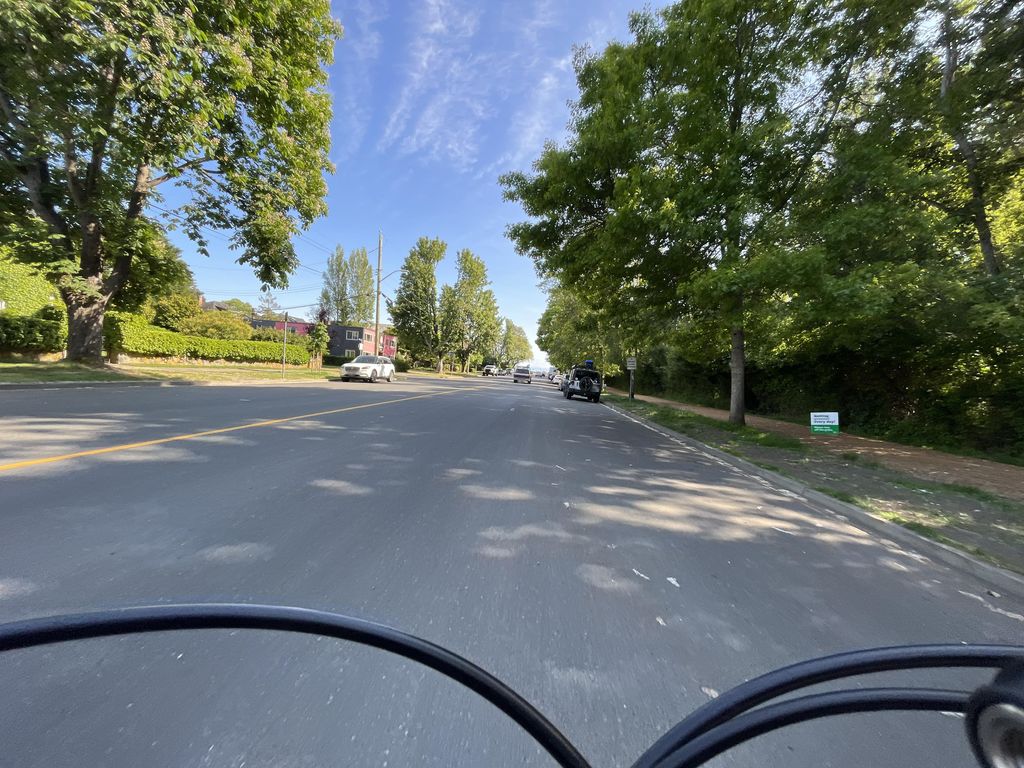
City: victoria